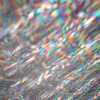
Label: sunburn